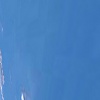
Label: water